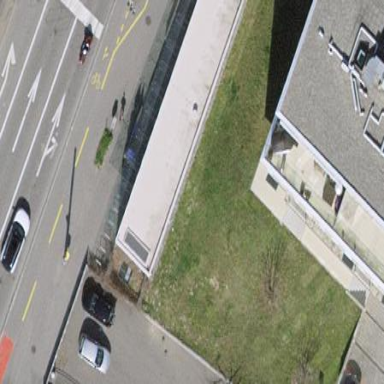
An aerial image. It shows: Flat-roof transportation building.